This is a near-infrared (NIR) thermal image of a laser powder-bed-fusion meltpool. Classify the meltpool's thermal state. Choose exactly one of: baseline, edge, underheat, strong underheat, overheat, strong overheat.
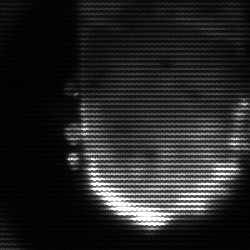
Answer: baseline